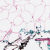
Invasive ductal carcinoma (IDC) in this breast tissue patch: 0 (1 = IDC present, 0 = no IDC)